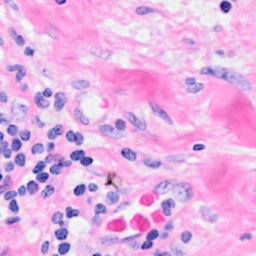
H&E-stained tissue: Breast